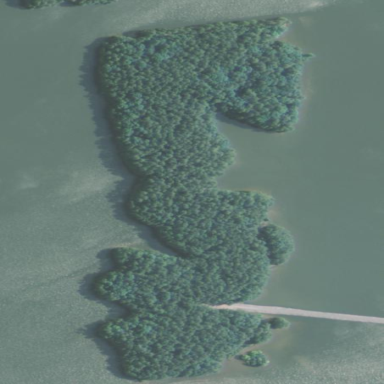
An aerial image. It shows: Evergreen needle-leaved woodland on island.